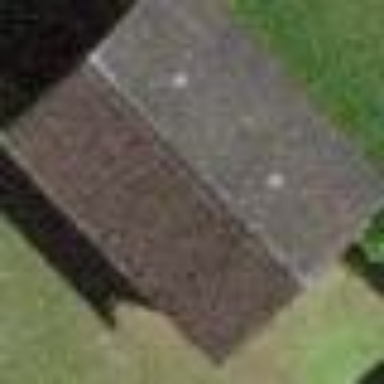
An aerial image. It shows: Rural barn.